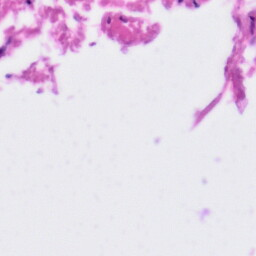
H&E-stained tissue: Tonsil